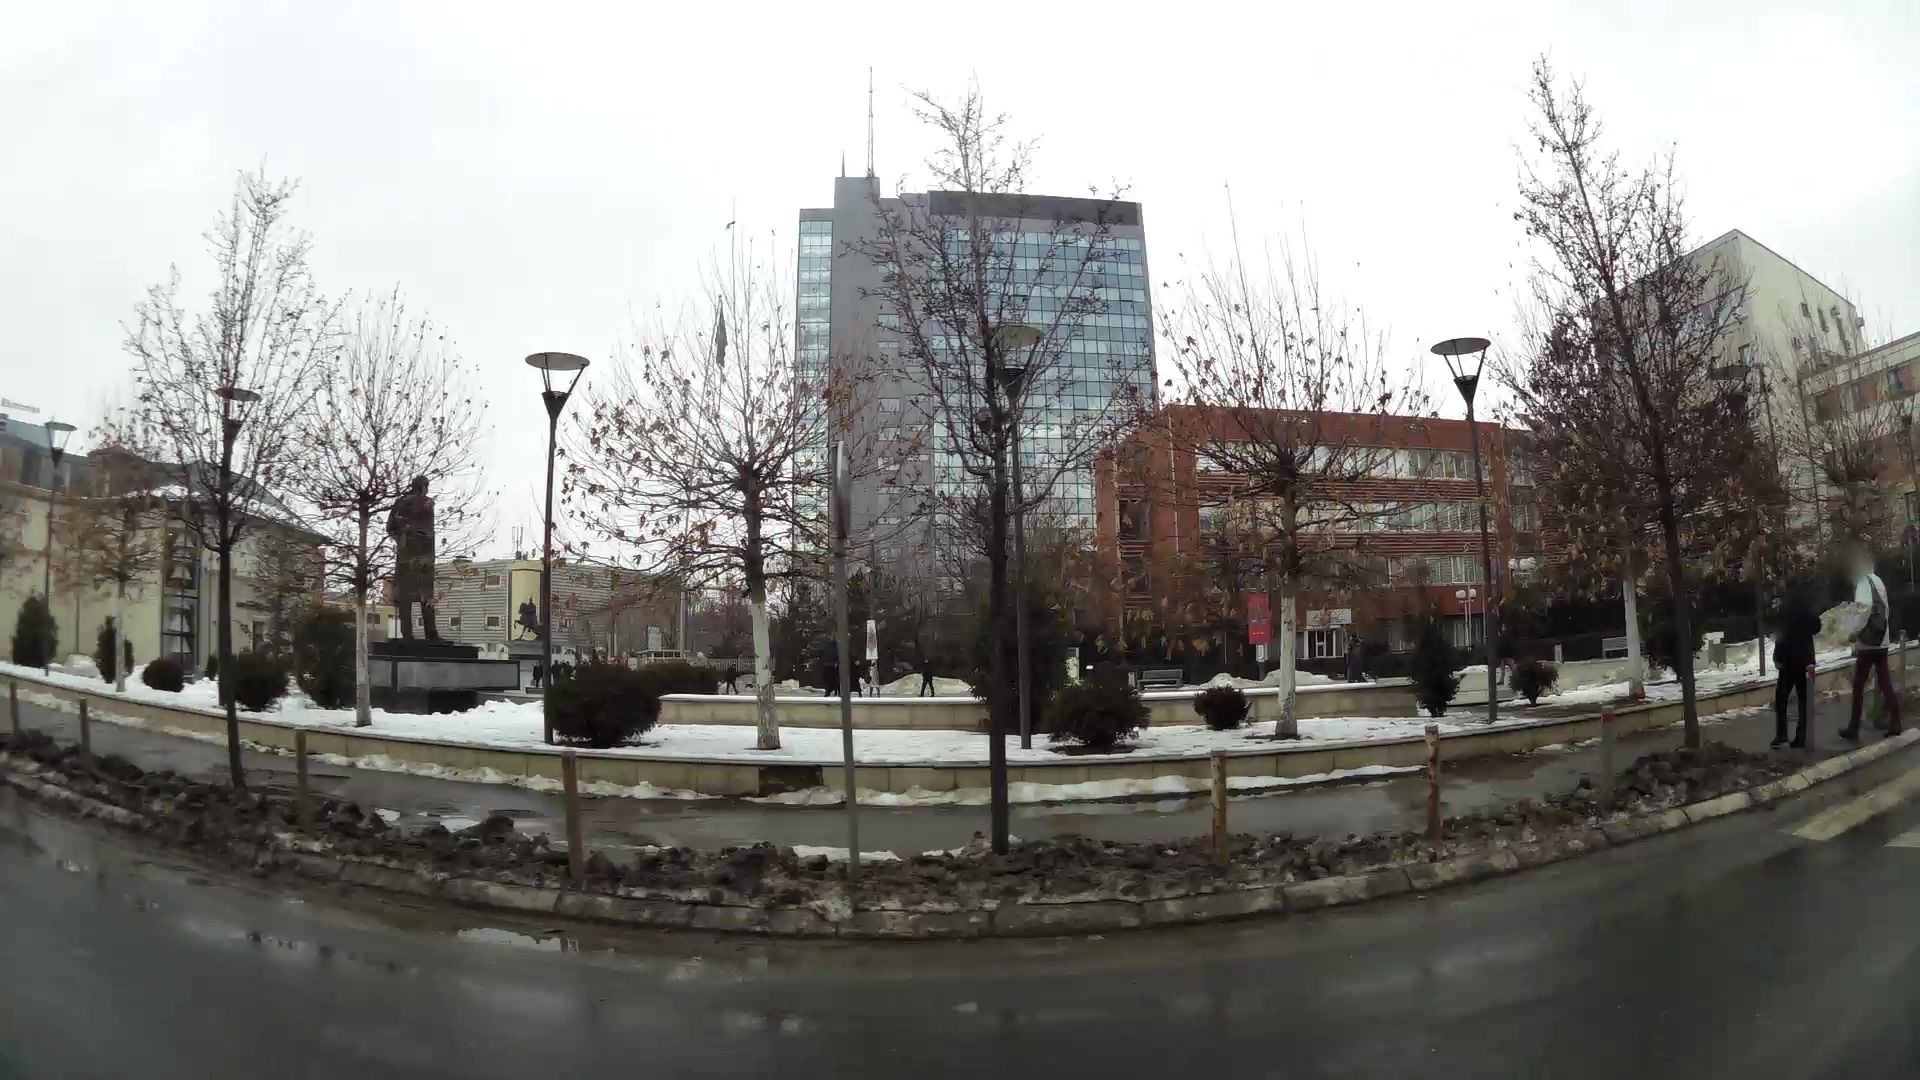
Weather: snowy
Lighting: day
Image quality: good
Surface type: driving surface
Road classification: primary
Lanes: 2
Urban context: urban centre
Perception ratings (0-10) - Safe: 6.11, Lively: 6.04, Beautiful: 4.91, Boring: 2.79, Depressing: 4.9, Wealthy: 6.44